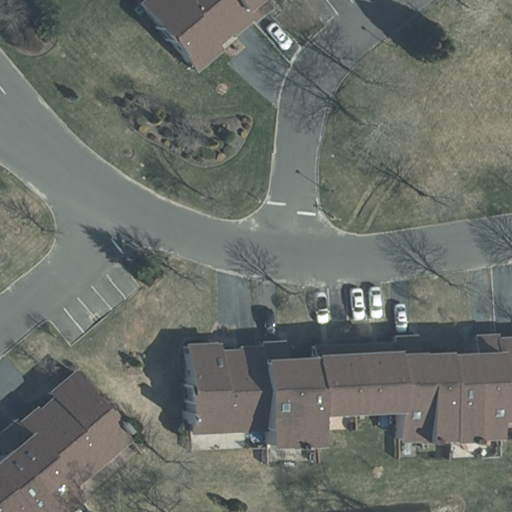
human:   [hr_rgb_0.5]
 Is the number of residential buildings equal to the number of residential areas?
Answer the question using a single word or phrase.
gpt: no

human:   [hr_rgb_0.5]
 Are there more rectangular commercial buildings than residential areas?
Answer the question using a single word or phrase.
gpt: no

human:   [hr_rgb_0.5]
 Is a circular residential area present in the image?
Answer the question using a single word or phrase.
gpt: no

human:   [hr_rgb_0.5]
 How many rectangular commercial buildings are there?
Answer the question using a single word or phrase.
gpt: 0

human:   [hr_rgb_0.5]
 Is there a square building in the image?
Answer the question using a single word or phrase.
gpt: no

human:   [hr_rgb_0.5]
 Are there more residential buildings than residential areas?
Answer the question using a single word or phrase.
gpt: yes

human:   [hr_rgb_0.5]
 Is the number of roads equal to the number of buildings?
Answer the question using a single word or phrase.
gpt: yes

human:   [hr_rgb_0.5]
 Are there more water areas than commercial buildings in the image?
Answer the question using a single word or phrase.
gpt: no

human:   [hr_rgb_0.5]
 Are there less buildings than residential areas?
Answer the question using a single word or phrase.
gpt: no

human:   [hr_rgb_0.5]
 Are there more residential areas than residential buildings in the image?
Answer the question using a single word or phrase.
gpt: no

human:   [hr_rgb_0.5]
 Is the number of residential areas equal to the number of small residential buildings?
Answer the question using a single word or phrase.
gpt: no

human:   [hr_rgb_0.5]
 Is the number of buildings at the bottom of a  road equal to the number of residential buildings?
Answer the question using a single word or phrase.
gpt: no

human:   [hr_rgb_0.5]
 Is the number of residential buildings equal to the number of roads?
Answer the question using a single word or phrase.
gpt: yes

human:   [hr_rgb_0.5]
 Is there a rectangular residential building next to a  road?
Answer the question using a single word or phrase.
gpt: yes

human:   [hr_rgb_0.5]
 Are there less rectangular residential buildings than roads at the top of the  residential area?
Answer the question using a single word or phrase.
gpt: yes

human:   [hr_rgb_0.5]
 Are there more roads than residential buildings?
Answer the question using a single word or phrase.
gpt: no

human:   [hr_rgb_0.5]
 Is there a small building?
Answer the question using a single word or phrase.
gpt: no

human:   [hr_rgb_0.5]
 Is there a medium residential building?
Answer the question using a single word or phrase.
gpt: yes

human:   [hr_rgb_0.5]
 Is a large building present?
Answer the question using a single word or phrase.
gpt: yes

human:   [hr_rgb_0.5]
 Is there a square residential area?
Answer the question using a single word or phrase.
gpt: no

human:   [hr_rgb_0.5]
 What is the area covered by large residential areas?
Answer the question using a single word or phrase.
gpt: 10632m2

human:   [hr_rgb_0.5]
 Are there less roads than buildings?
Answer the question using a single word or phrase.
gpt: no

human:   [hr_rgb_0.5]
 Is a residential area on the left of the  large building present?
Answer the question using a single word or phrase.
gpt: no

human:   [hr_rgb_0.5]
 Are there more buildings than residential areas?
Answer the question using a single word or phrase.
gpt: yes

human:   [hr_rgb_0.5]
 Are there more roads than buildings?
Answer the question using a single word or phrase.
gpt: no

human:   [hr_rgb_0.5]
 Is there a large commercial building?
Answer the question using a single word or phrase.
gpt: no

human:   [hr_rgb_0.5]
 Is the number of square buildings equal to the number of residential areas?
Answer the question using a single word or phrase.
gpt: no

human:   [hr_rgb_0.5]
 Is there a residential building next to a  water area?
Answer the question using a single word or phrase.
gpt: no

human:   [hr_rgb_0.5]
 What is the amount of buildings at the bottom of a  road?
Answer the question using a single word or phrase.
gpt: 2

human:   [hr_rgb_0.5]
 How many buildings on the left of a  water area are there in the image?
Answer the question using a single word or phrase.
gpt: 0

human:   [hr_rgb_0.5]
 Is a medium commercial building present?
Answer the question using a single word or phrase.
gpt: no

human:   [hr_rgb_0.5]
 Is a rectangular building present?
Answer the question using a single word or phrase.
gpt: yes

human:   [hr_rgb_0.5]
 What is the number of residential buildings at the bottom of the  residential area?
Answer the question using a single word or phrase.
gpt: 0

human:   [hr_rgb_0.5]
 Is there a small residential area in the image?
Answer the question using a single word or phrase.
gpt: no

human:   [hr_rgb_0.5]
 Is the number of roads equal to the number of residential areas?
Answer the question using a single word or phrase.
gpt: no

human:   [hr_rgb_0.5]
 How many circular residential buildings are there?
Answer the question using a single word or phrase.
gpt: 0

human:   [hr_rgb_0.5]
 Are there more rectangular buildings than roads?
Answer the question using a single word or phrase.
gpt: no